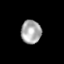
Tissue: skin
Cell type: Epithelial cells
Senescence score: 0.2741
Nuclear area (px): 468
Mean DAPI intensity: 168.519